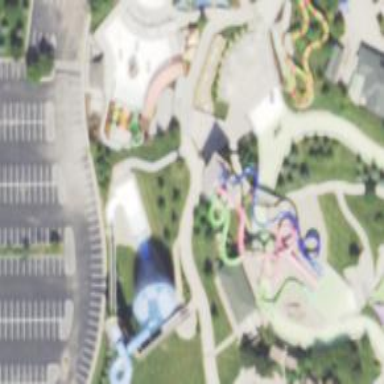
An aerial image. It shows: Water slide attraction.